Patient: sex M, age 74
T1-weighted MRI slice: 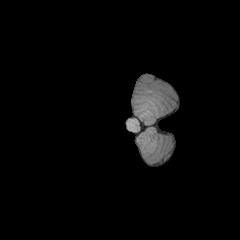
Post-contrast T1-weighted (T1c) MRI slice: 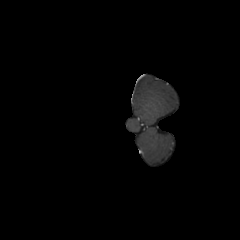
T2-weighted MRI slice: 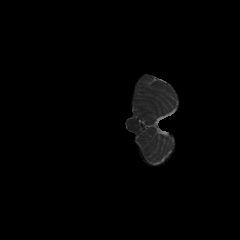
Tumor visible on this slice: no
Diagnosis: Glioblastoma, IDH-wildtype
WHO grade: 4